Question: I have a data.frame with dates and integers:
'''
df <- data.frame(date=seq.Date(from=as.Date("2012/01/01"), to=as.Date("2012/02/28"), by="1 day"), y=1:59)
'''
I want to plot the data.frame with rCharts nPlot:
'''
n <- nPlot(y ~ date, group = "team", data = df, type = "lineChart")
n$xAxis(
tickFormat = "#!
function(d) {return d3.time.format('%Y-%M-%d')(new Date(d));}
!#",
rotateLabels = -90
)
n
'''
But the x-axis isn't formatted correctly.

So how do I format the dates correctly?
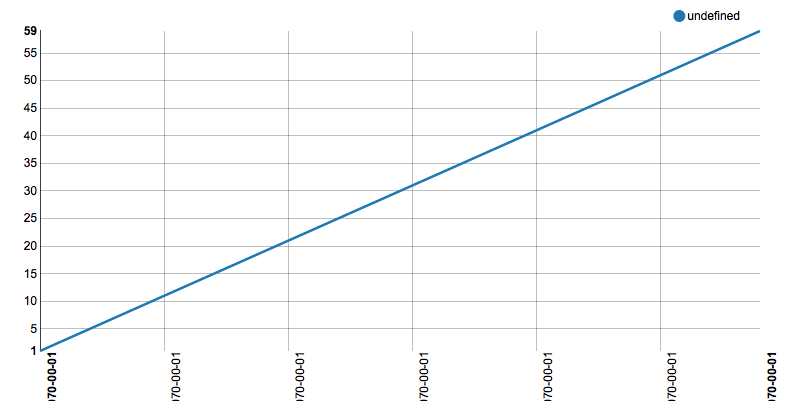
Answer: In R as.numeric(someDate) is days since origin. Here we need milliseconds from origin.
So it should be
'''
df <- data.frame(date=seq.Date(from=as.Date("2012/01/01", origin="1970-01-01"), to=as.Date("2012/02/28", origin="1970-01-01"), by="1 day"), y=1:59)
n <- nPlot(y ~ date, group = "team", data = df, type = "lineChart")
n$xAxis(
tickFormat = "#!
function(d) {return d3.time.format('%Y-%m-%d')(new Date(d*1000*3600*24));}
!#",
rotateLabels = -90
)
n
'''